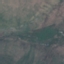
Land use / land cover class: HerbaceousVegetation